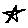
Label: star